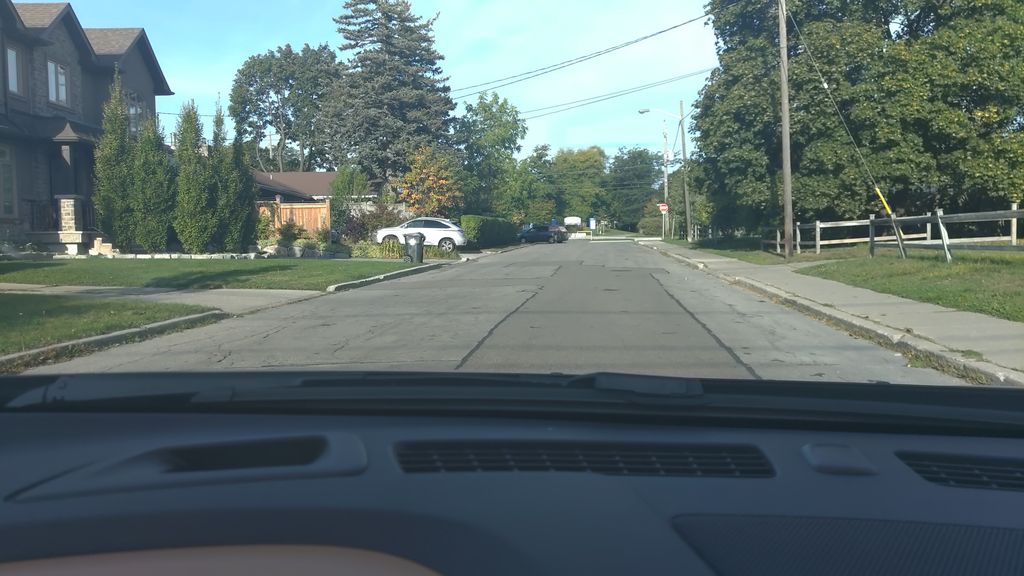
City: toronto